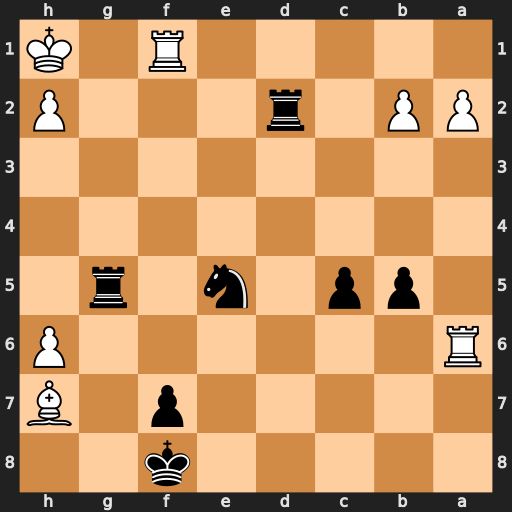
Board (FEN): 5k2/5p1B/R6P/1pp1n1r1/8/8/PP1r3P/5R1K
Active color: b
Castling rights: -
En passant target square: -
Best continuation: Nf3 Ra8+ Ke7